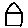
Label: house